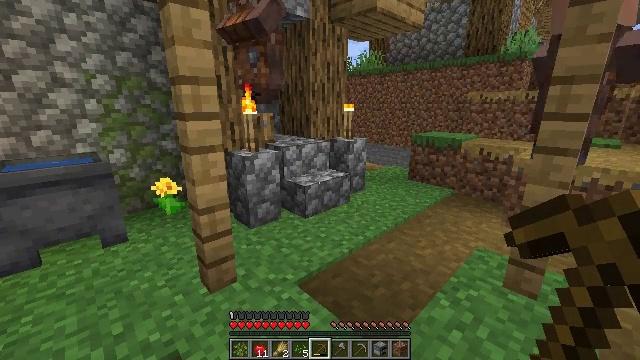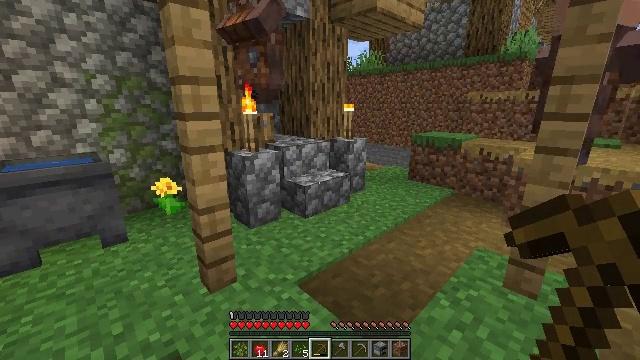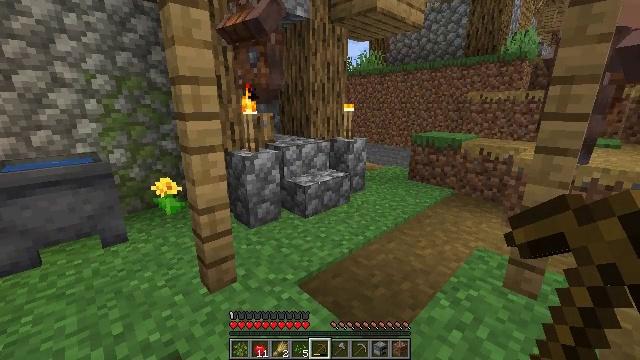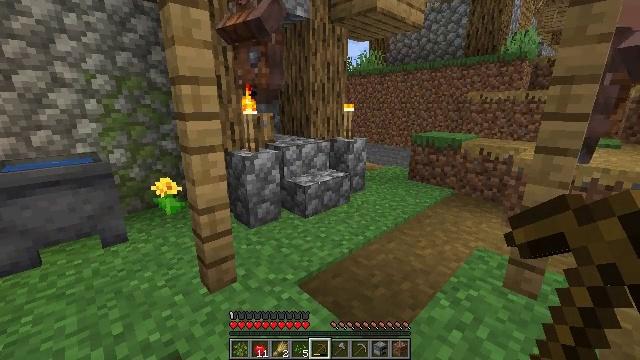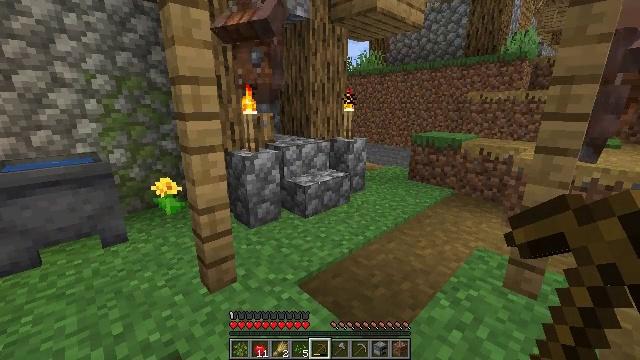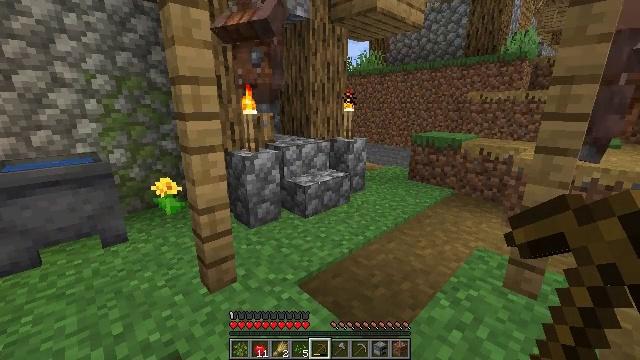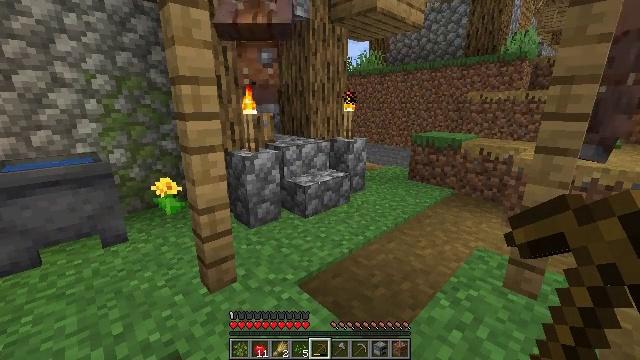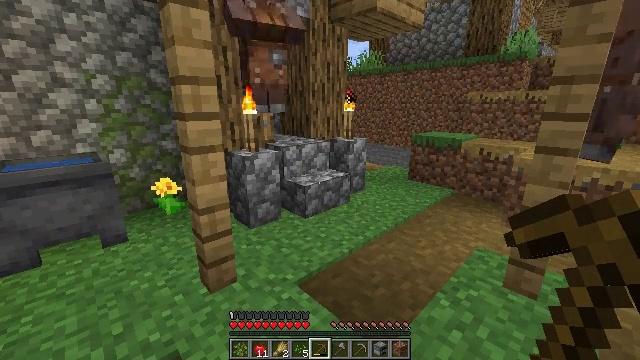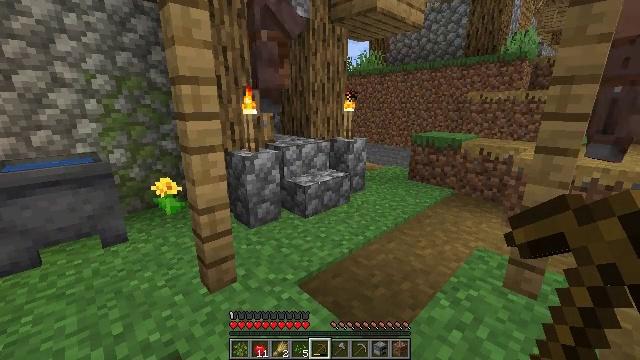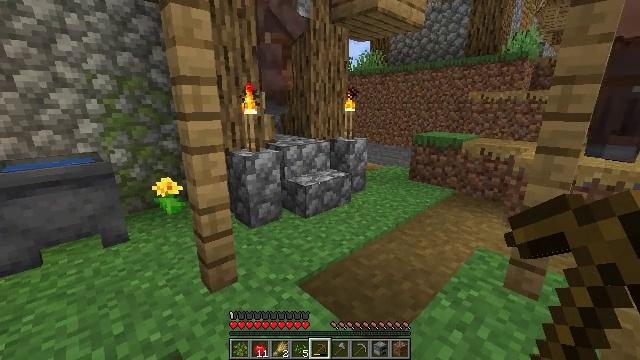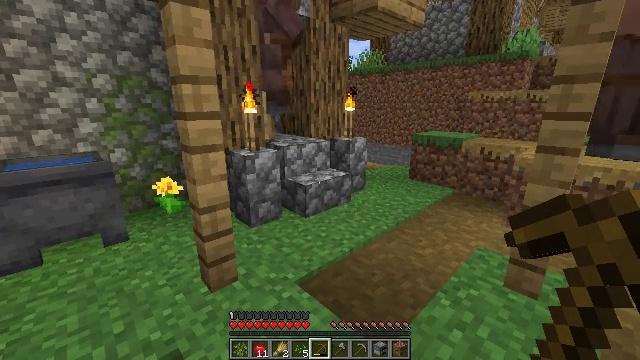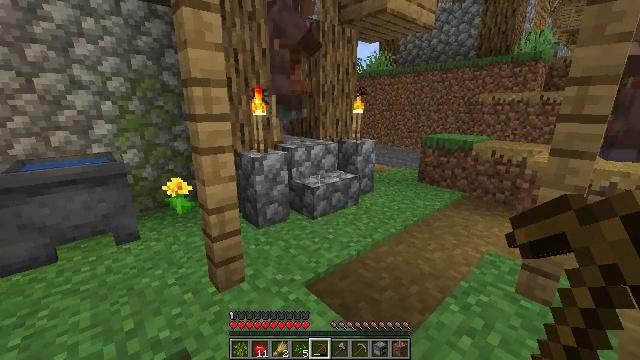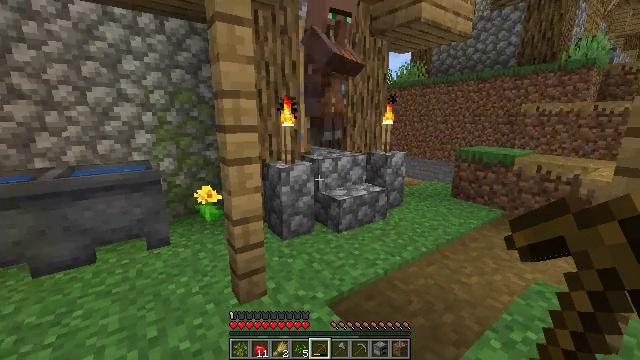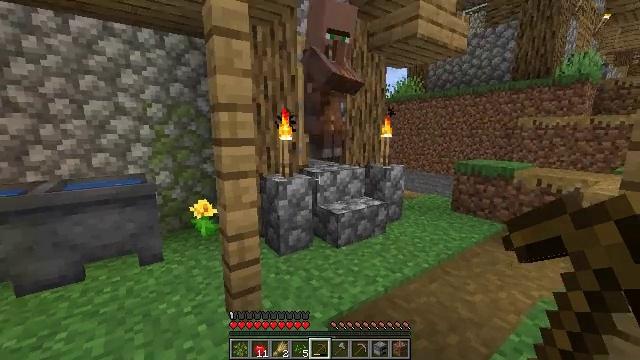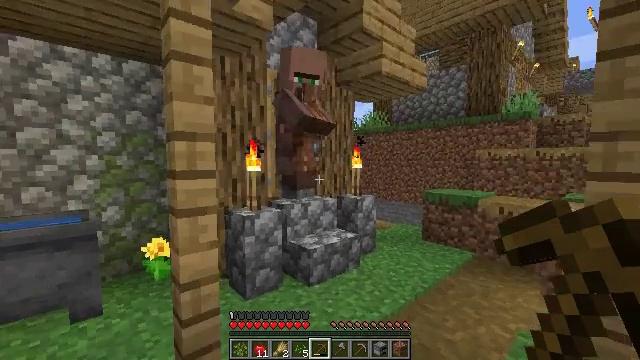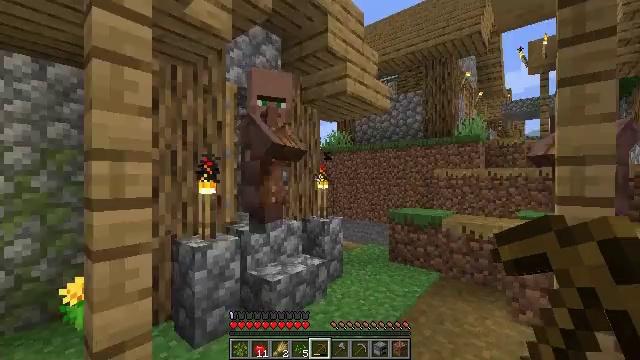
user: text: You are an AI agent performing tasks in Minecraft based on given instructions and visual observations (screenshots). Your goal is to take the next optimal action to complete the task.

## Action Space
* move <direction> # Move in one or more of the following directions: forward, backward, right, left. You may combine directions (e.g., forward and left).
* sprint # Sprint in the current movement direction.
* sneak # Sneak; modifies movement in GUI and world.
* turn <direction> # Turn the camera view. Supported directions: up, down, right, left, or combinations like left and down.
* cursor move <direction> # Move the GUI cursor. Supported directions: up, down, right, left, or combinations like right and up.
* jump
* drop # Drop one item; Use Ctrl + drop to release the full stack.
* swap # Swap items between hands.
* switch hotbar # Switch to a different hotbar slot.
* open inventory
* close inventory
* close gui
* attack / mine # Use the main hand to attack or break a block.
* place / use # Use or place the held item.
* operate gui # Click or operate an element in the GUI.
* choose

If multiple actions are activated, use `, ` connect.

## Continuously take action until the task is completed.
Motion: motion action
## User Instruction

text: Collect some oak leaves.
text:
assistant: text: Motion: no_op
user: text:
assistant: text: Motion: no_op
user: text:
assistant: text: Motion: no_op
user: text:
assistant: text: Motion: no_op
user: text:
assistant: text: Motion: no_op
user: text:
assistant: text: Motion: no_op
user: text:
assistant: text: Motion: no_op
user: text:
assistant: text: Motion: no_op
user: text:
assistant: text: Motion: no_op
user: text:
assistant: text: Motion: no_op
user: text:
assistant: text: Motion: turn left
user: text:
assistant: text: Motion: move forward, turn left and up
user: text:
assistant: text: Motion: move forward, turn up
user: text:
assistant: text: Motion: move forward, turn right and up
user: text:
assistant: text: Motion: move forward, turn right and up
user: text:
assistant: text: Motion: move forward, turn right and up
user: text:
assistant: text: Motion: move forward, turn right
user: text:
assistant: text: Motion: move forward, turn right
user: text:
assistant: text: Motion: move forward
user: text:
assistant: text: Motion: move forward
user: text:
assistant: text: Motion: move forward
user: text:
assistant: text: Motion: move forward
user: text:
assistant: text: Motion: move forward
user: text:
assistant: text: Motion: move forward, turn right
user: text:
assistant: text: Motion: move forward
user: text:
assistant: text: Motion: move forward
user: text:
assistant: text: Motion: move forward, turn right
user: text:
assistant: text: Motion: move forward, turn right and down
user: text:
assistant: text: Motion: move forward
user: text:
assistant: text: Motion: move forward